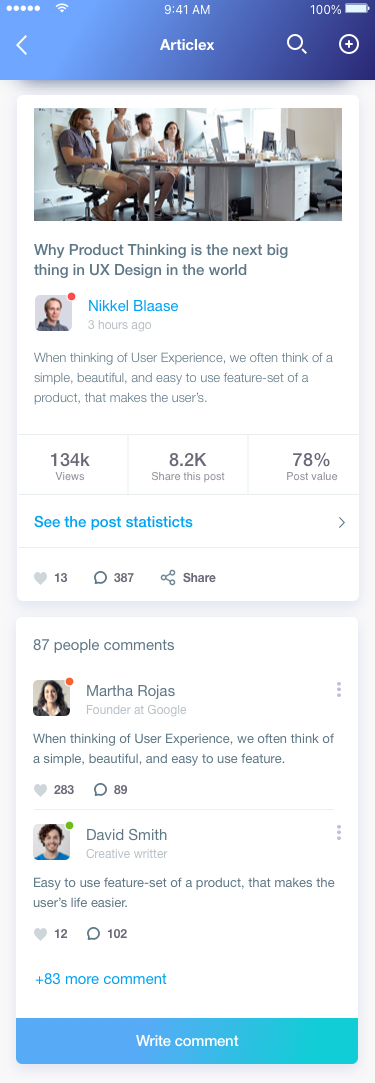
Text in this UI design:
Articlex
Why Product Thinking is the next big thing in UX Design in the world
Nikkel Blaase
3 hours ago
When thinking of User Experience, we often think of a simple, beautiful, and easy to use feature-set of a product, that makes the user’s.
13
387
Share
134k
Views
78%
Post value
8.2K
Share this post
See the post statisticts
Write comment
87 people comments
+83 more comment
Martha Rojas
Founder at Google
When thinking of User Experience, we often think of a simple, beautiful, and easy to use feature.
283
89
David Smith
Creative writter
Easy to use feature-set of a product, that makes the user’s life easier.
12
102